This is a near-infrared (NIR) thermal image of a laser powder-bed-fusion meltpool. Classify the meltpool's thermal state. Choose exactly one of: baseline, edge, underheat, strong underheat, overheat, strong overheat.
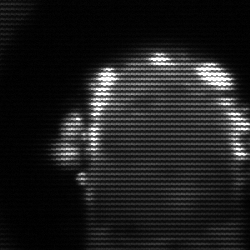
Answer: baseline